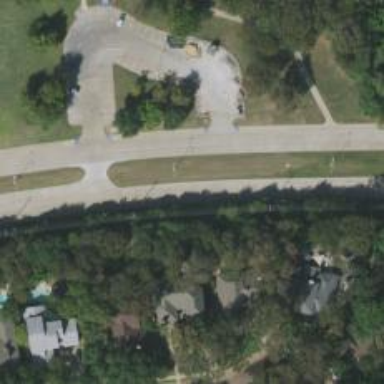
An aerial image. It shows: Secondary road.